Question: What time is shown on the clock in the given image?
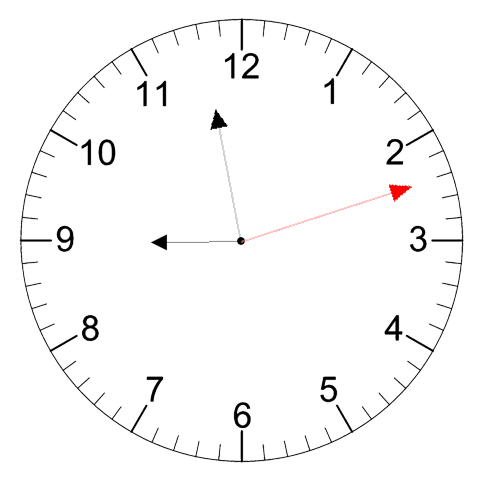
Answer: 08:58:12